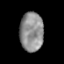
Tissue: prostate
Cell type: T cells
Senescence score: 0.3264
Nuclear area (px): 900
Mean DAPI intensity: 142.568